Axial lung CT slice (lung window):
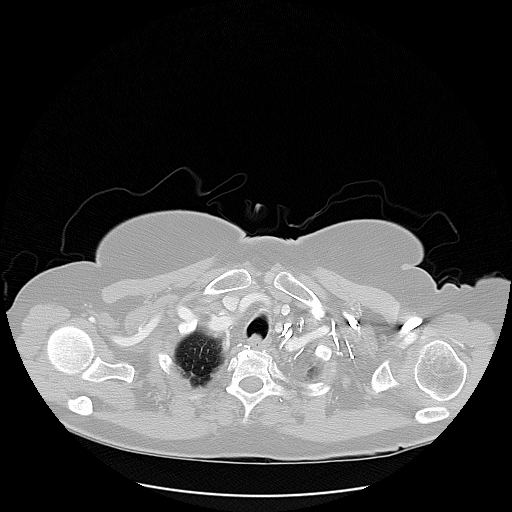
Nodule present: no